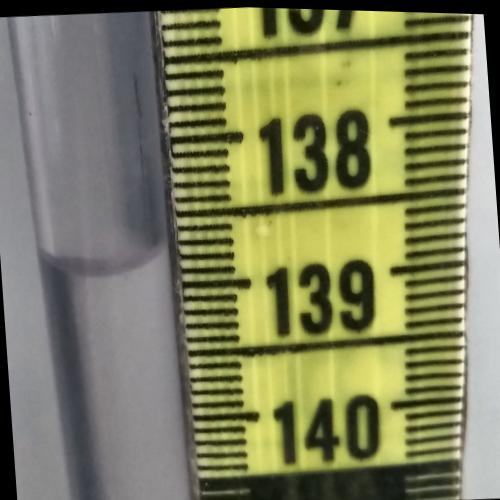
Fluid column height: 138.8 cm